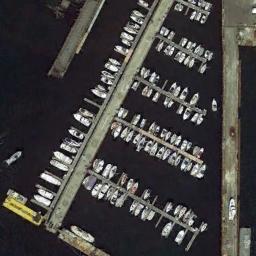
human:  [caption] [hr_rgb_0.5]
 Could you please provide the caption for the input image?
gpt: The harbor has lots of neatly docked boats and the color of the waters is dark green .

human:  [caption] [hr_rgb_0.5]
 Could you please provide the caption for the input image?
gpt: Many yachts are neatly arranged on the sea side of the harbor .

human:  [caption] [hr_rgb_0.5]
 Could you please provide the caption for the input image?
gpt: There are many ships in the harbor .

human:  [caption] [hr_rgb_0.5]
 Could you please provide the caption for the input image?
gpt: The left side of the harbor was full of boats .

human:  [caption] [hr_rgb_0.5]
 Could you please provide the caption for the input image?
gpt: There are many ships docked neatly at the harbor .